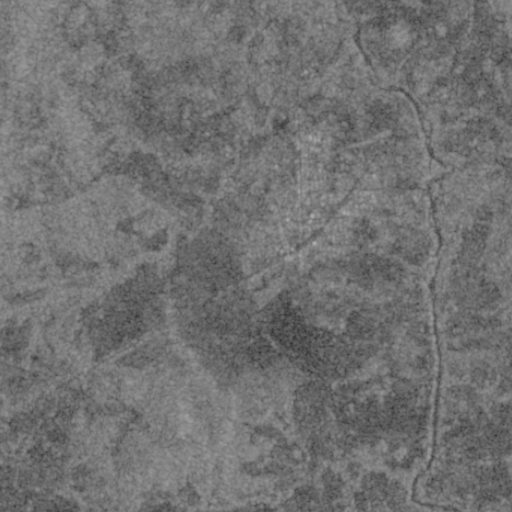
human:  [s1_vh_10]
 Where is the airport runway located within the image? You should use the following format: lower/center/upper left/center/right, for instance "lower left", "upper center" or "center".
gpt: The airport runway is located in the lower center of the image.
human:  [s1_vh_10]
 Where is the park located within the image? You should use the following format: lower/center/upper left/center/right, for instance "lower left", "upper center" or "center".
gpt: The park is located in the center right of the image.
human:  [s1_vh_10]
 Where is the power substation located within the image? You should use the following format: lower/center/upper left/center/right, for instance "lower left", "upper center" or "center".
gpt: The power substation is located in the upper center of the image.
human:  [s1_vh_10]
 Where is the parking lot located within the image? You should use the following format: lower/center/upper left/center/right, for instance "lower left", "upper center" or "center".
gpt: There is no parking lot in the image.

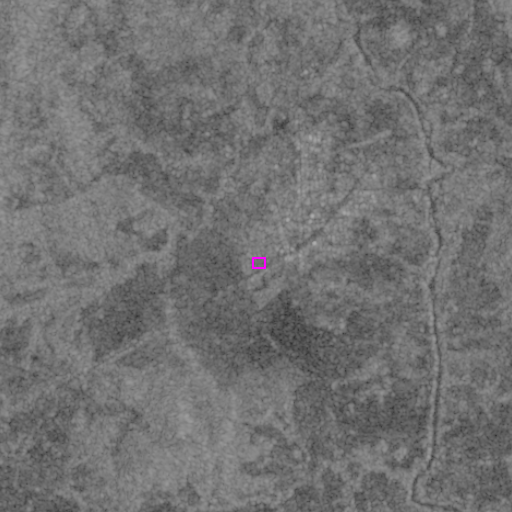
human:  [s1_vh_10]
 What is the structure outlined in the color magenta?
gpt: The structure outlined in magenta is a park.
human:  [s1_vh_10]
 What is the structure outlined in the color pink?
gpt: There is no pink outline.